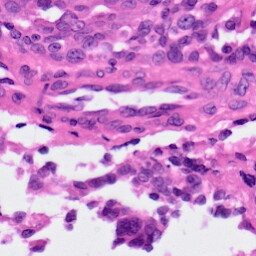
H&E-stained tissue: Ovarian